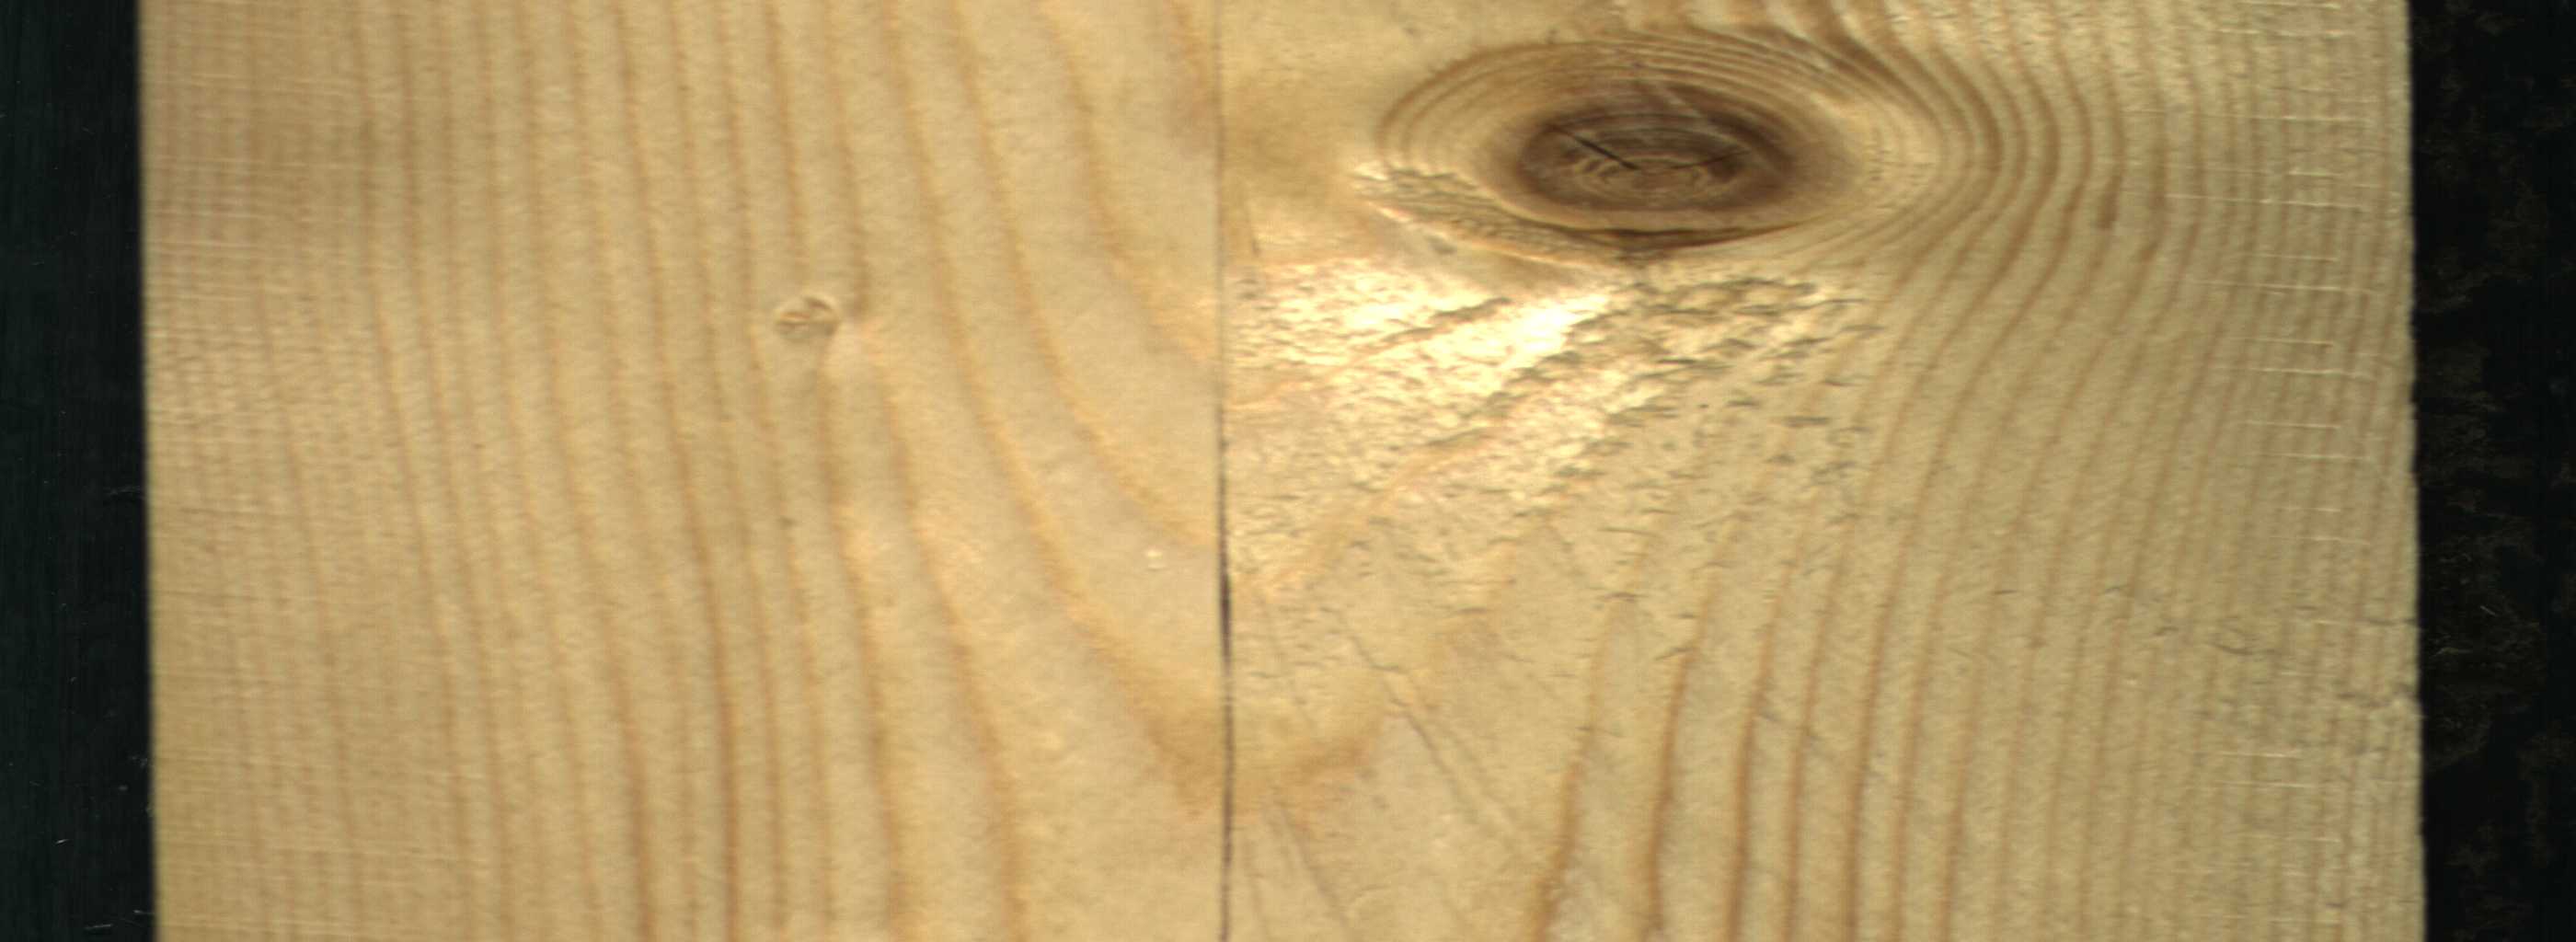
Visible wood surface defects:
Crack
Live_Knot